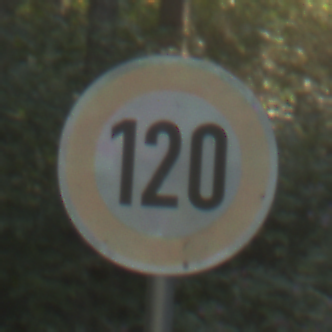
Verkehrszeichen: Geschwindigkeit120
Umgebung: Outdoor, Nature
Tageszeit: MorningAfternoon
Wetter: Clear
Licht: Natural
Jahreszeit: NotSpecified
Kontrast: LowContrast